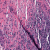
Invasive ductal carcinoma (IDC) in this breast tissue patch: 0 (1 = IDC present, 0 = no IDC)